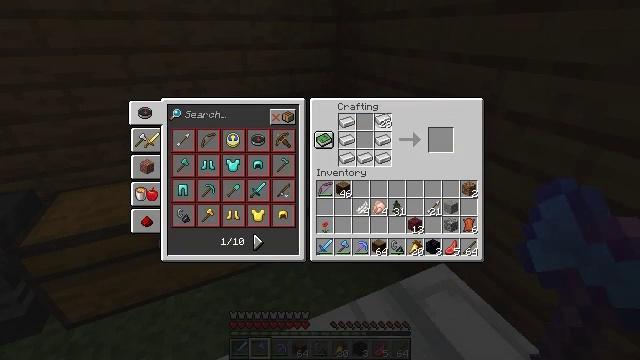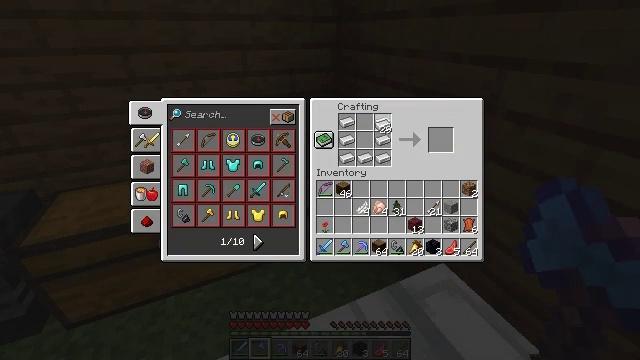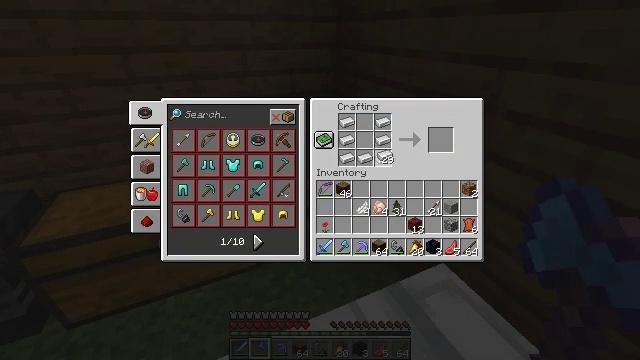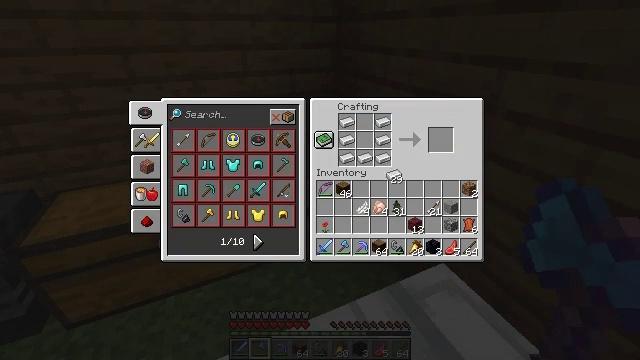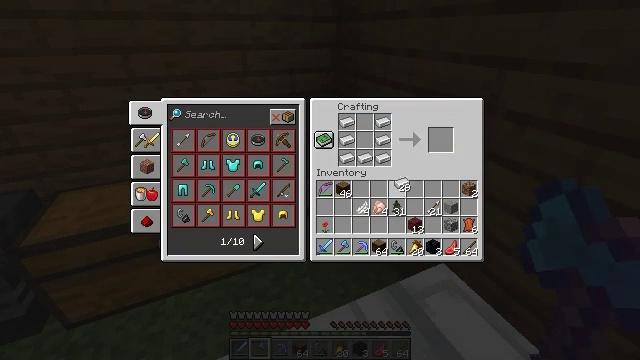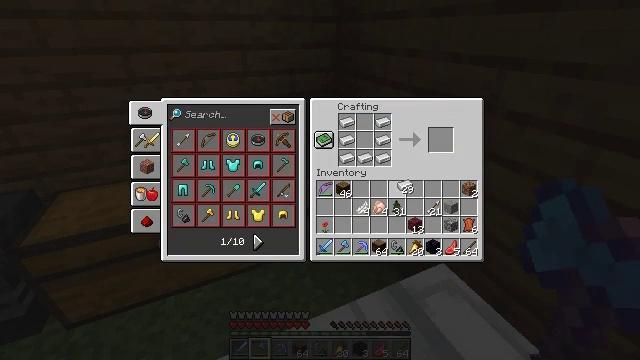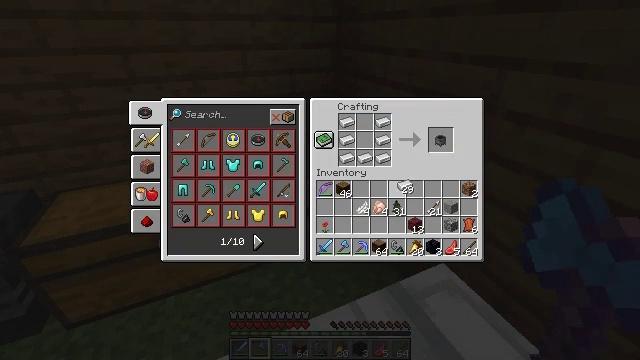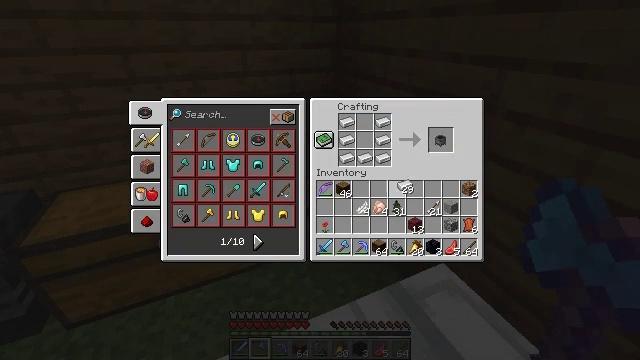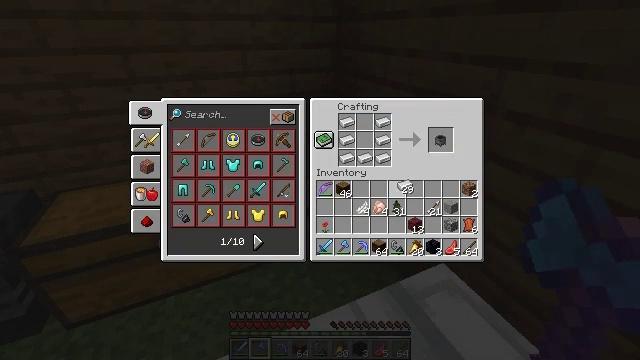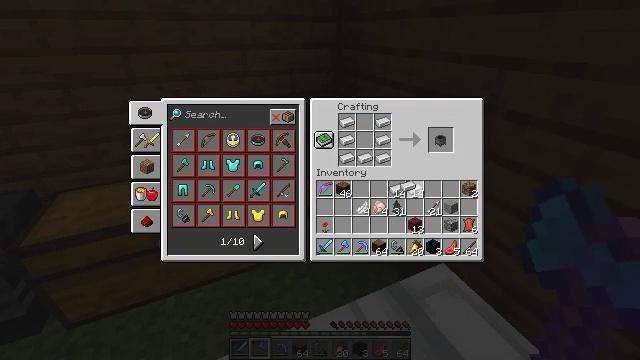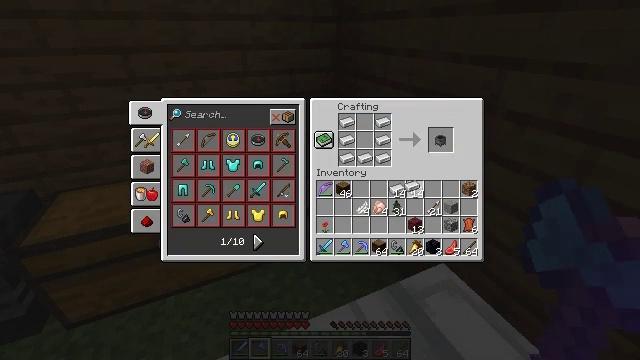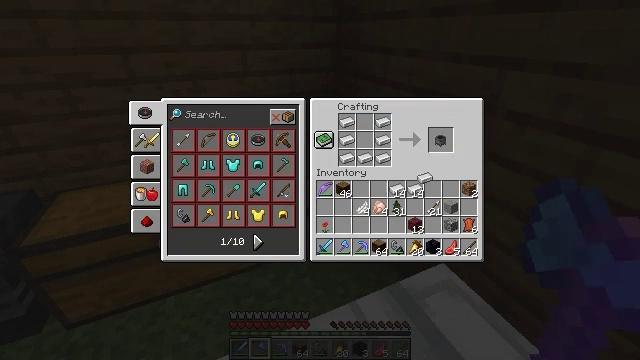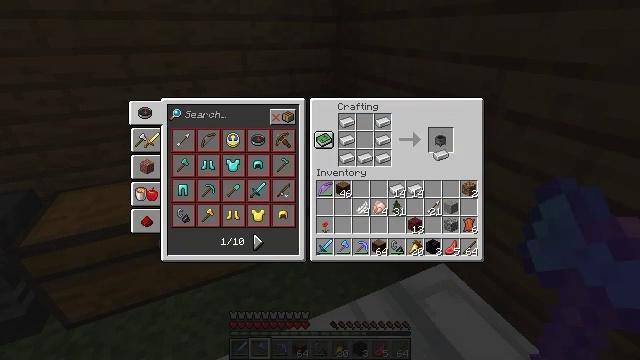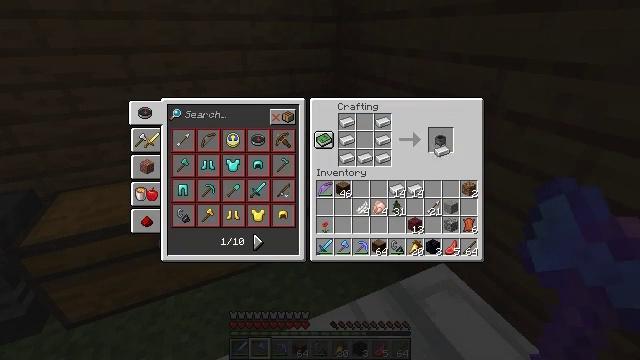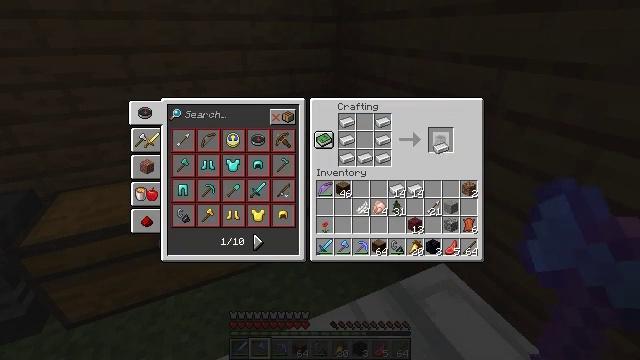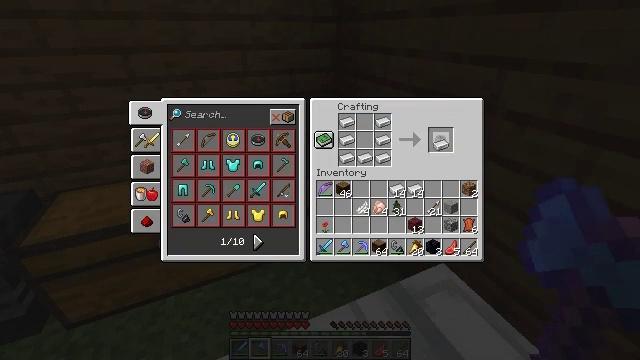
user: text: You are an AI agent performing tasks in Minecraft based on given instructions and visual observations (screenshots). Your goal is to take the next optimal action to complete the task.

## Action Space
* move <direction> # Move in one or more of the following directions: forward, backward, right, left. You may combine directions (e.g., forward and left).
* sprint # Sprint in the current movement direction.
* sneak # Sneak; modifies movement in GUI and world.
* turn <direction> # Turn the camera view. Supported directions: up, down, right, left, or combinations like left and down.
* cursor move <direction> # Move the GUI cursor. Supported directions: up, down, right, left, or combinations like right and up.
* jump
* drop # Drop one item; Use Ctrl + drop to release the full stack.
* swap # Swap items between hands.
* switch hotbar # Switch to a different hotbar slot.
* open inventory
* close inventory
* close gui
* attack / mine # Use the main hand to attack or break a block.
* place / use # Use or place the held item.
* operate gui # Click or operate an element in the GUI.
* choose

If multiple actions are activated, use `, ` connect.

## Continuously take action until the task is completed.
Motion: motion action
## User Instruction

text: Arrange iron ingots in a U-shape to craft a cauldron.
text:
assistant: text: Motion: no_op
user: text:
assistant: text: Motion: cursor move down
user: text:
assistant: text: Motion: cursor move right and down
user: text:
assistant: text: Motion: cursor move right and down
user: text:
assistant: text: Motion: no_op
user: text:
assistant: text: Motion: no_op
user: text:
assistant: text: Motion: operate gui
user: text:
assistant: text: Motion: operate gui
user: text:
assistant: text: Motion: no_op
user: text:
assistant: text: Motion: no_op
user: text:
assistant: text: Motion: cursor move right and up
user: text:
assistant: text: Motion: cursor move right and up
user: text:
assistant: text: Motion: no_op
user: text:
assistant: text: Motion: no_op
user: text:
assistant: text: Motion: no_op
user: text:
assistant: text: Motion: no_op
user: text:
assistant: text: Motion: no_op
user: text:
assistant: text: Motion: operate gui
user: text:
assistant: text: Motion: operate gui
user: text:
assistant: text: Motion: operate gui
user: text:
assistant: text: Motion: no_op
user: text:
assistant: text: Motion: cursor move down
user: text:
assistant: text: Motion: cursor move down
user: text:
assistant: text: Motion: cursor move down
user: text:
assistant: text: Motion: no_op
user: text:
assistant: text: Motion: no_op
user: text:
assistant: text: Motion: no_op
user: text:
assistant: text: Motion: operate gui
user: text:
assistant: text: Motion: operate gui
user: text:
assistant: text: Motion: operate gui